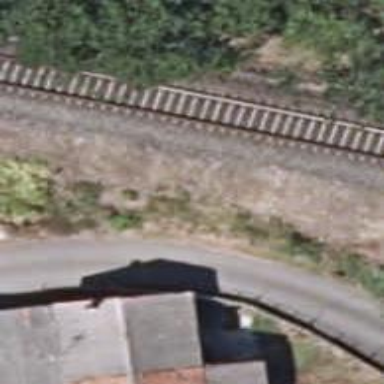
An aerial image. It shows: Retaining wall.